Question: We utilise Azure's co-located In-Role caching in our web roles.
When looking at memory usage in Window's Resource Monitor, I see that a "CacheService.exe" is consuming a large portion of available RAM:

Is this the cache cluster used by the in-role cache? And can I roughly assume the total, cumulative size of all my cached objects by looking at CacheService.exe's memory usage?
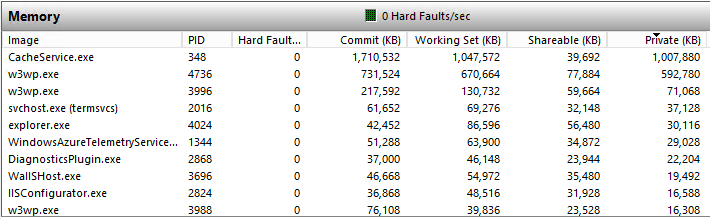
Answer: Yes, CacheService.exe is the executable for In-Role cache. If this is causing bottleneck for your application, you should consider using dedicated In-Role cache instead of an In-Role one.